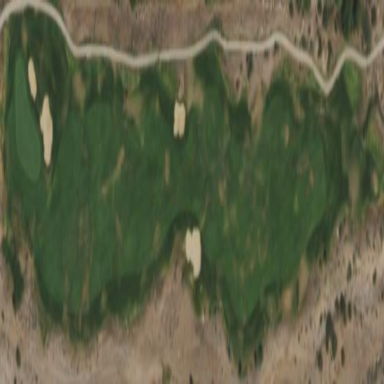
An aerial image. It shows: Rough grassy area used for golf.